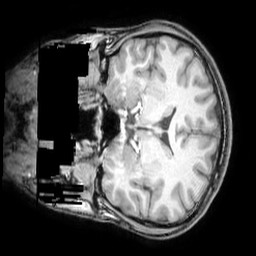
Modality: T1w
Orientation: coronal
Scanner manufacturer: philips
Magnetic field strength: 3 T
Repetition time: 0.008105 s
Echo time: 0.003714 s